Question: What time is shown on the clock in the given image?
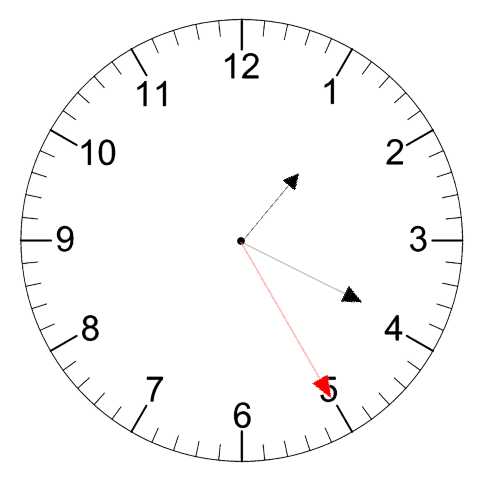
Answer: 01:19:25